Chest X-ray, PA view. Patient: 43 years old, sex M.
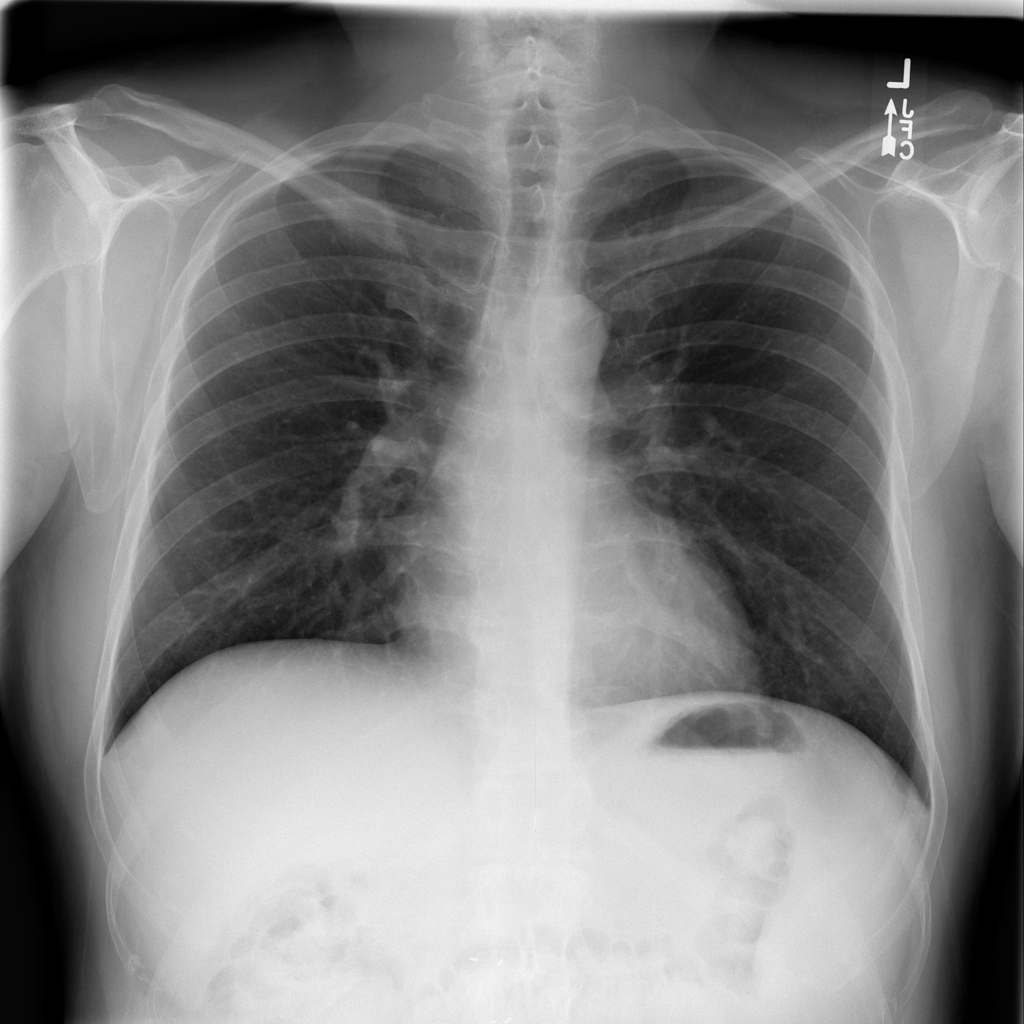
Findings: No Finding